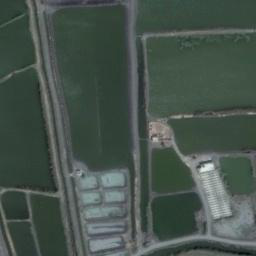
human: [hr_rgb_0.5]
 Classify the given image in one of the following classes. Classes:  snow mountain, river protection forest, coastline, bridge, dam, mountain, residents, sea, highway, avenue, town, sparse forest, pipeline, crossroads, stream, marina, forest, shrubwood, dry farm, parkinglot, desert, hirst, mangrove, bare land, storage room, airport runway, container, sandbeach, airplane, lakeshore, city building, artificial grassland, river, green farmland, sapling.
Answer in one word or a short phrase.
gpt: green farmland